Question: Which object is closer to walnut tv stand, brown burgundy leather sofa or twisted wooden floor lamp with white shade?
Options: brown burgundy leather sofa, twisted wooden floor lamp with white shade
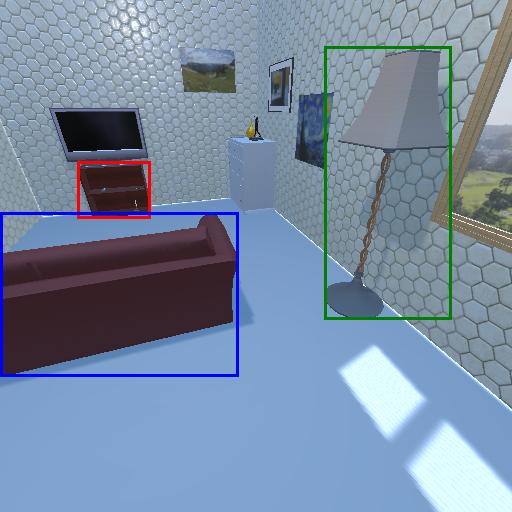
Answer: brown burgundy leather sofa